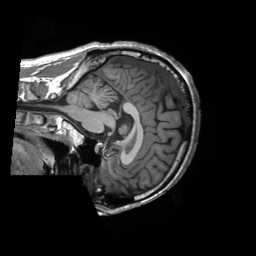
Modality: T1w
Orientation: sagittal
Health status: healthy
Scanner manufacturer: siemens
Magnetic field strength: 3 T
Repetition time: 2.3 s
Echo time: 0.00228 s